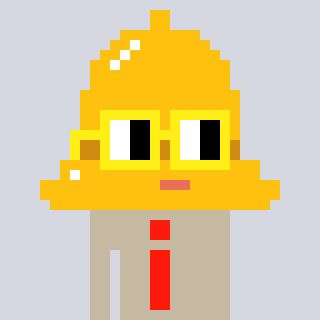
a pixel art character with square yellow glasses, a bell-shaped head and a bege-colored body on a cool background